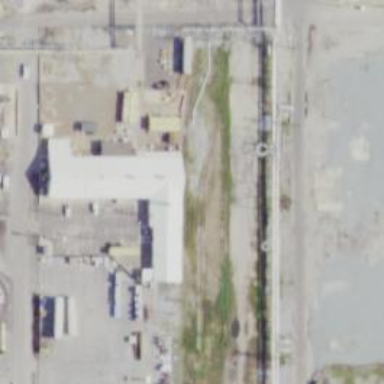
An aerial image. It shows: Railway yard used for servicing trains.